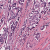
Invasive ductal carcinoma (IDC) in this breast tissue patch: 1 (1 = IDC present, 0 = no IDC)